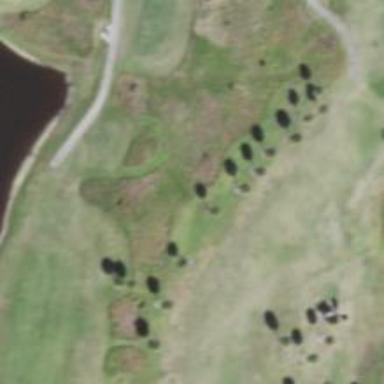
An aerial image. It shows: View of golf hole.